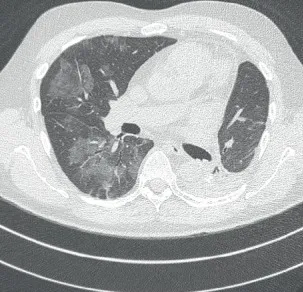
Chest CT findings before and after corticotherapy. (B): Significant improvement after 3 weeks with prednisone.
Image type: radiology (ct)